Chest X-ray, AP view. Patient: 28 years old, sex F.
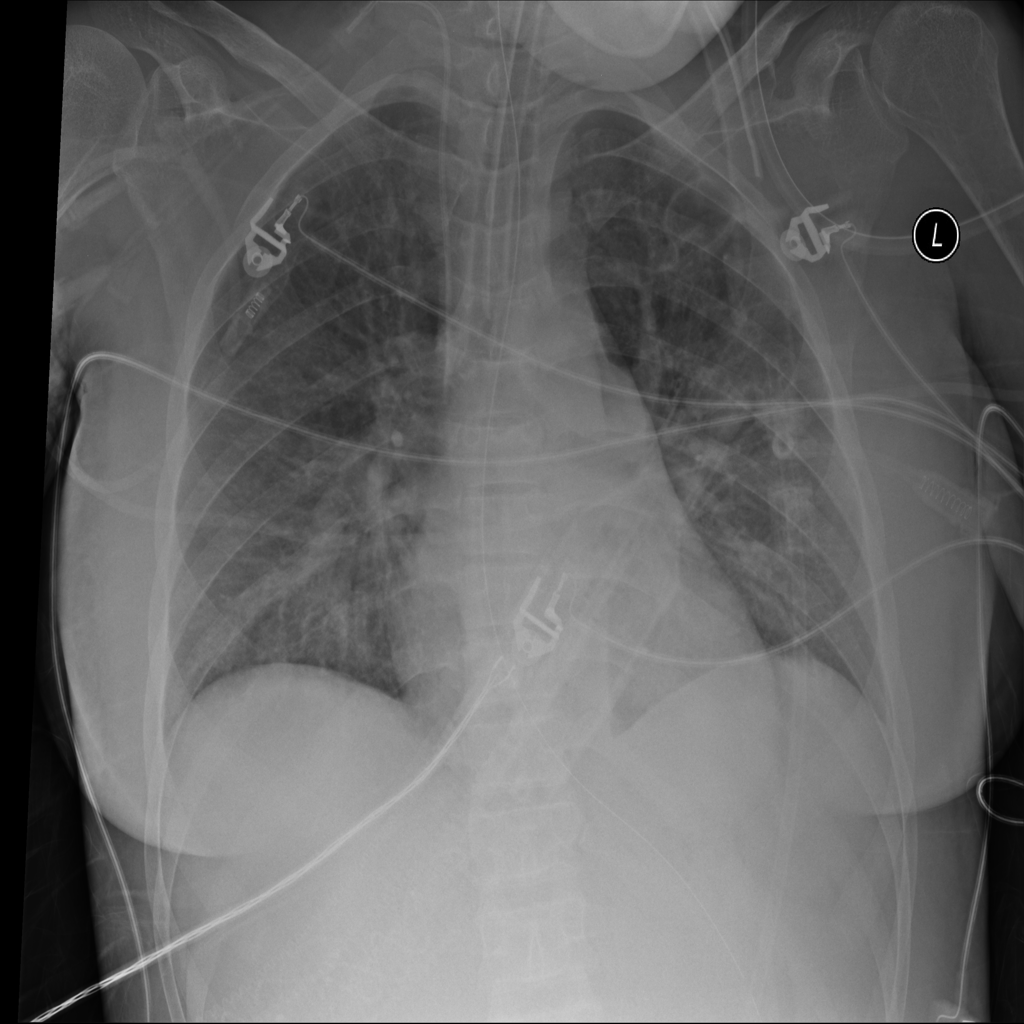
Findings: No Finding